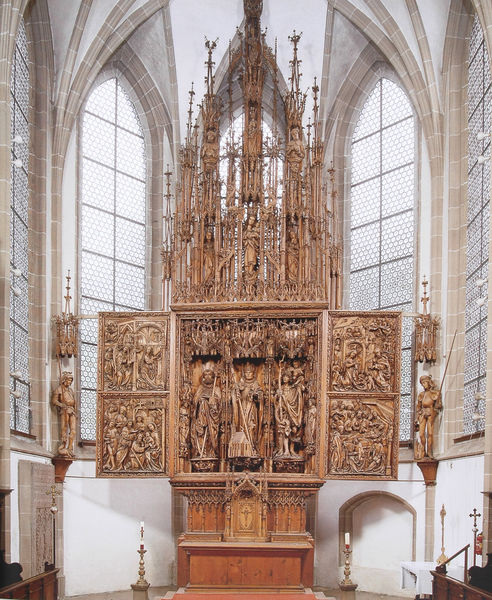
Titel: Hochaltar, Gesamtansicht
Künstler: Meister von Kefermarkt
Standort: Kefermarkt  (Oberösterreich)
Institution: St. Wolfgang
Schlagwörter: flügel, braun, fenster, glas, hell, holz, licht, raum, architektur, stein, tod, innenraum, kirche, boden, figur, drei, innen, personen, gotik, renaissance, skulptur, relief, farbig, schrank, türe, bank, figuren, bischof, gestühl, kerze, kerzen, leuchter, plastik, foto, fotografie, photographie, bögen, nische, gewölbe, offen, kreuz, türmchen, türme, rippen, altar, bänke, hochaltar, schnitzerei, photo, kerzenleuchter, orgel, skulpturen, statuen, dienste, glasfenster, gotisch, rippengewölbe, spitzbogen, spitzbögen, jesus, apsis, kirchenraum, andacht, chor, bischöfe, heilige, märtyrer, geöffnet, gothik, maria, madonna, anbetung, szenen, streben, schrein, verzierungen, geschnitzt, schnitzen, schnitzereien, verkündigung, internationale, geschoss, aufsatz, tryptichon, kriche, barok, seitenflügel, fialen, tabernakel, flügeltüren, gesprenge, pacher, predella, retabel, schnitz, schnitzaltar, tafeln, flügelaltar, triptychon, apostel, triptichon, christopherus, andreas, riemenschneider, aufgeklappt, holzschnitzerei, bischog, gewölbwe, prädella, marienzyklus, drei heilige könige, tabanakel, gesrenge, drei heiligen, holz geschnitzt, gothok, tarbanakel